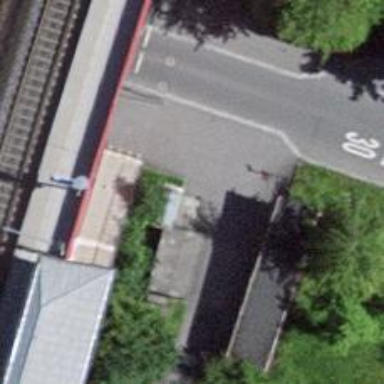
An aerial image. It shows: Bicycle parking area.